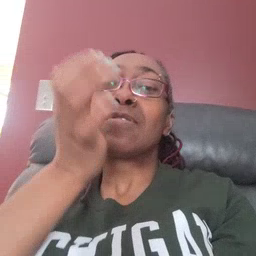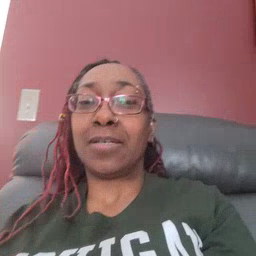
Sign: grass